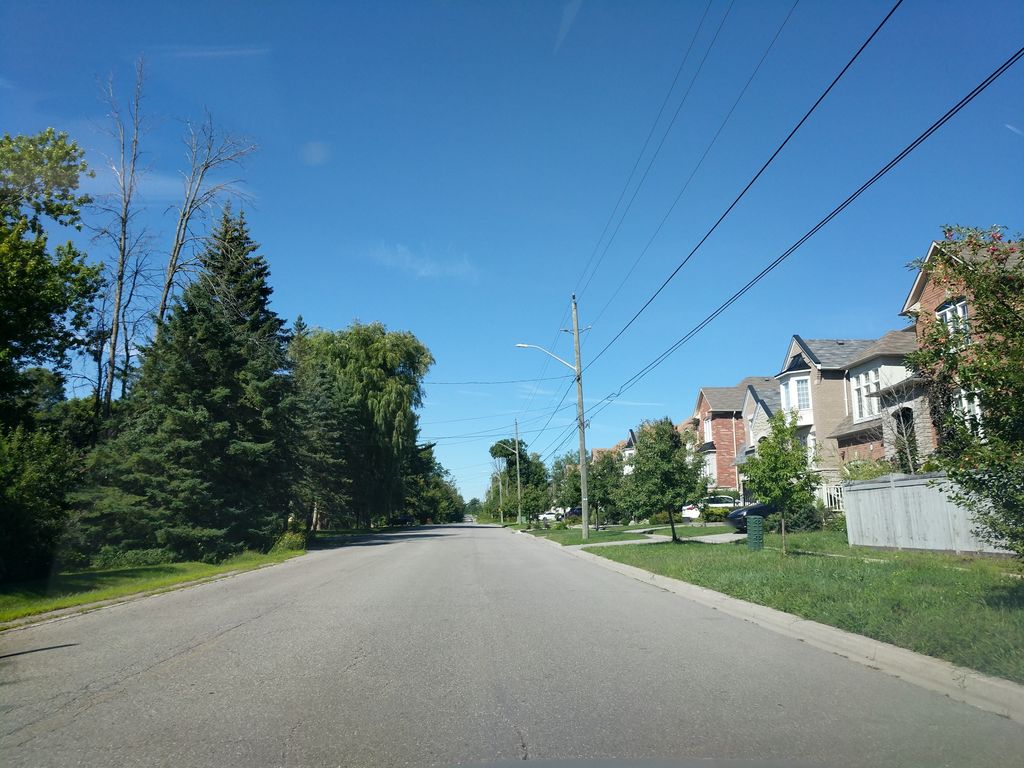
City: toronto